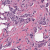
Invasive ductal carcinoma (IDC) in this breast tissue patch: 1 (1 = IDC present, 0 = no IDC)